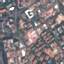
Label: Residential